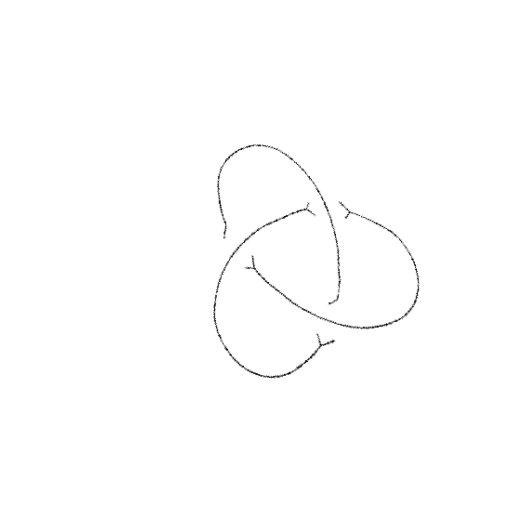
Crossing number: 3